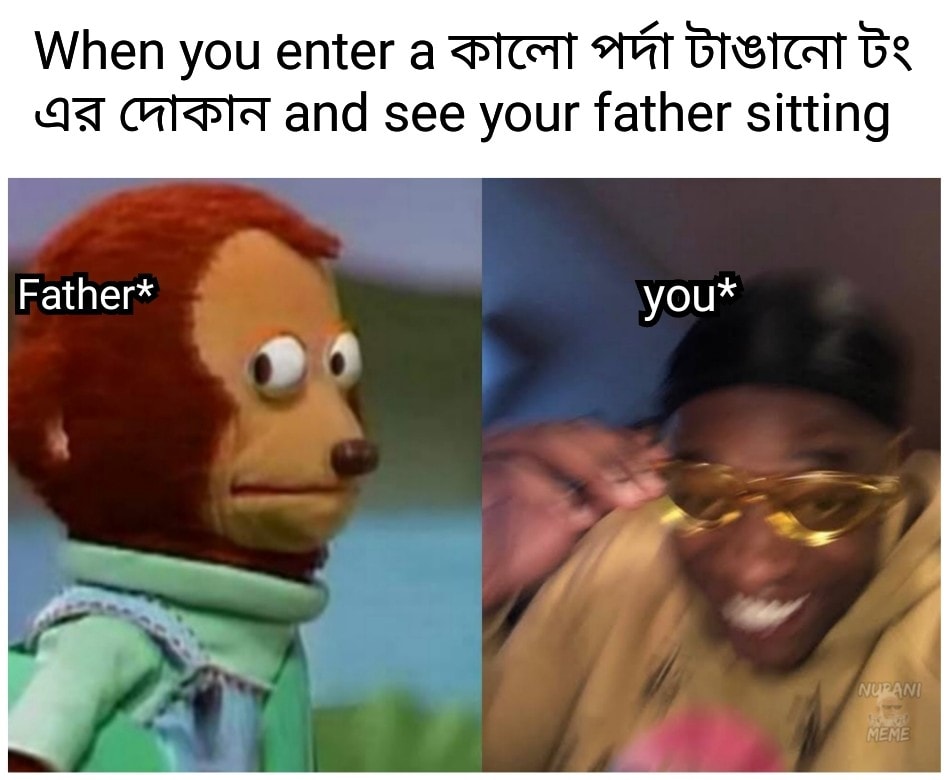
Caption: When you enter a কালো পর্দা টাঙানো টং এর দোকান    and see your father sitting     Father*    you*
Label: non-hate